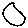
Label: circle